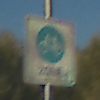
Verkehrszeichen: BeginnFahrradzone
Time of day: SunriseSunset
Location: Outdoor (RoadRail)
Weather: Clear
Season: NotSpecified
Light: Natural